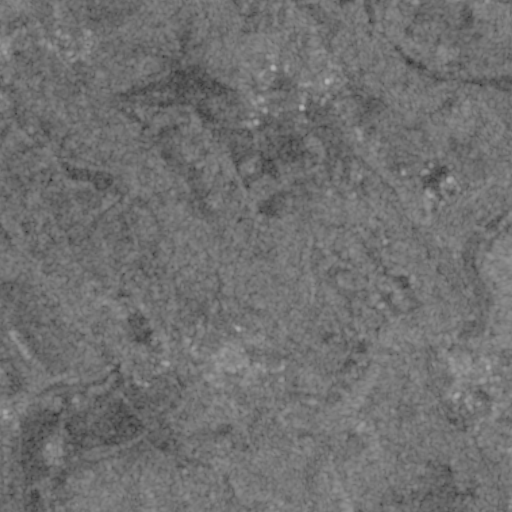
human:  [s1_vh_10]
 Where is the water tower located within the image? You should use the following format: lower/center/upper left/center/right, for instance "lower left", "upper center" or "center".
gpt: The water tower is located in the upper left of the image.
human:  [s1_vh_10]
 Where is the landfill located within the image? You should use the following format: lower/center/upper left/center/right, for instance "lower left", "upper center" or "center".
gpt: There is no landfill in the image.

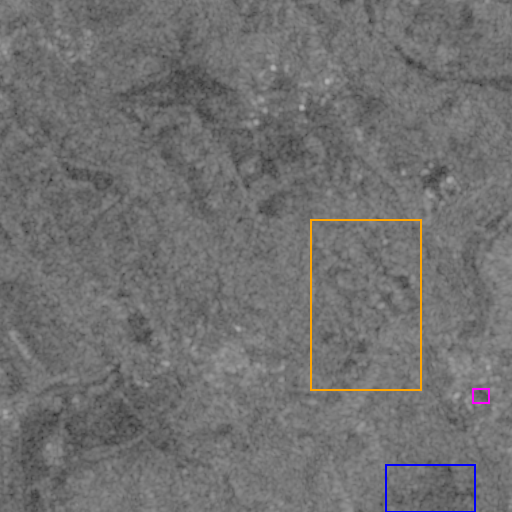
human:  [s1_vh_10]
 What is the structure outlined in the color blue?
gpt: The structure outlined in blue is a crop field.
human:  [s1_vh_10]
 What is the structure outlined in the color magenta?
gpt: The structure outlined in magenta is a park.
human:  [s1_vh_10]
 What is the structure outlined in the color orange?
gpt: The structure outlined in orange is a quarry.
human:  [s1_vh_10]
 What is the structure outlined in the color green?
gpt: There is no green outline.